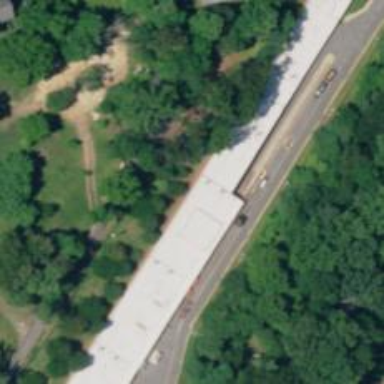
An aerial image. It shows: Building passage tunnel leading to yard.